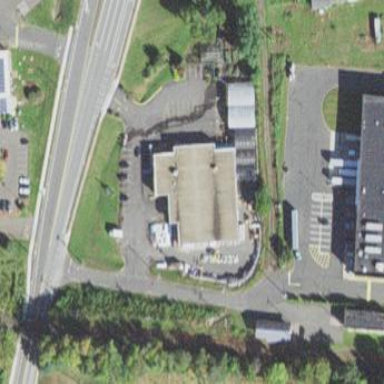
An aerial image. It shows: Retail building that houses garden center shop.